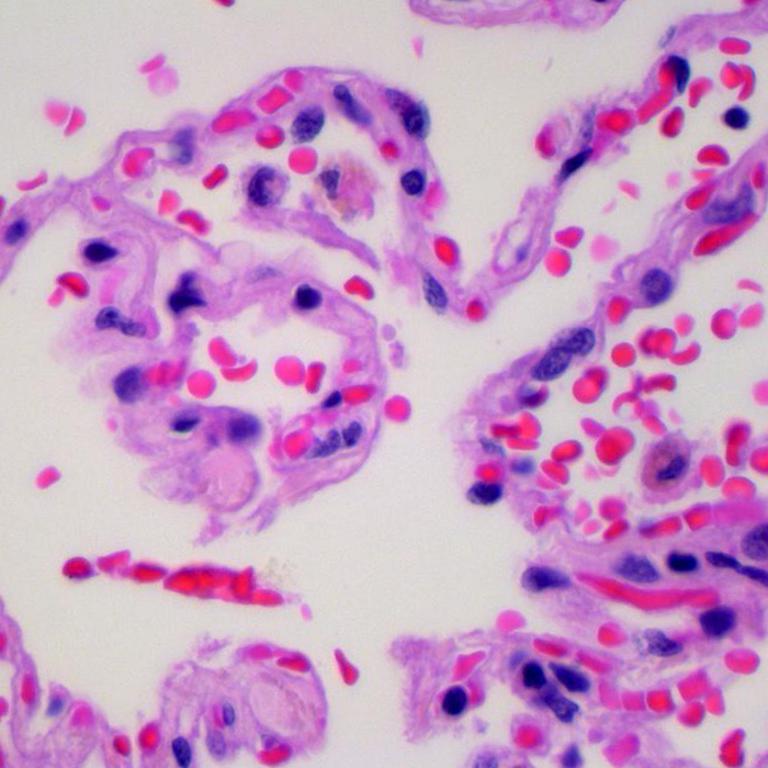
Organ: lung
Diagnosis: benign